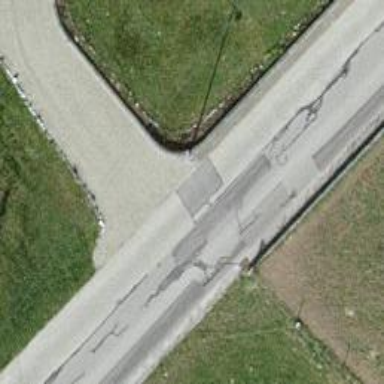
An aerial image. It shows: Tertiary road.